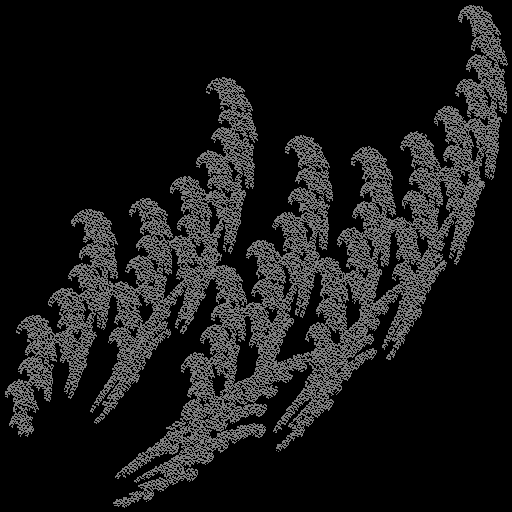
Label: spiderbrake